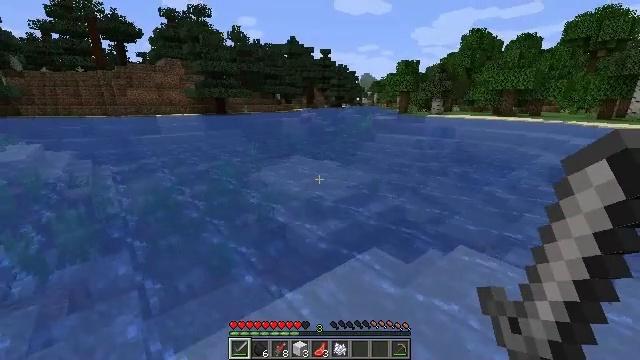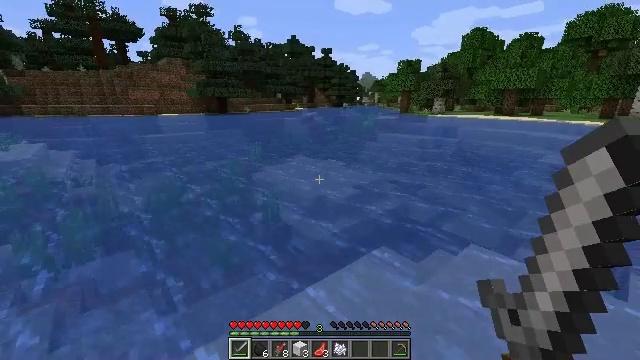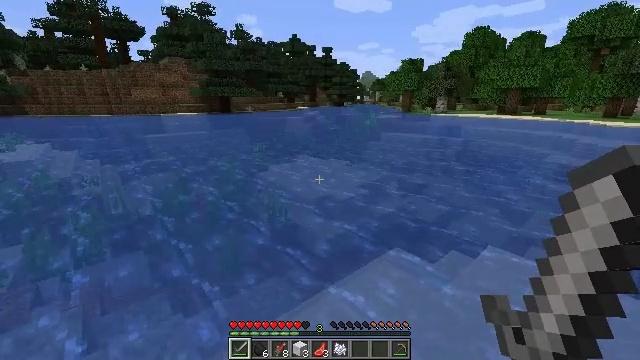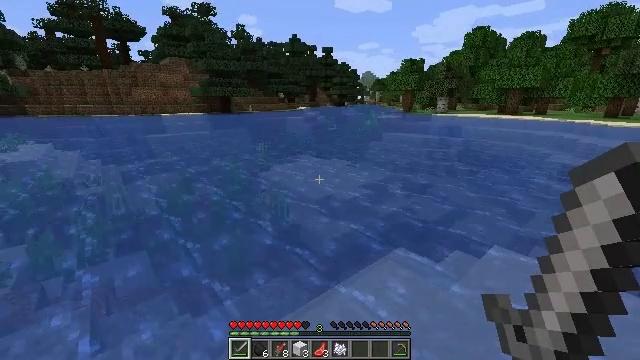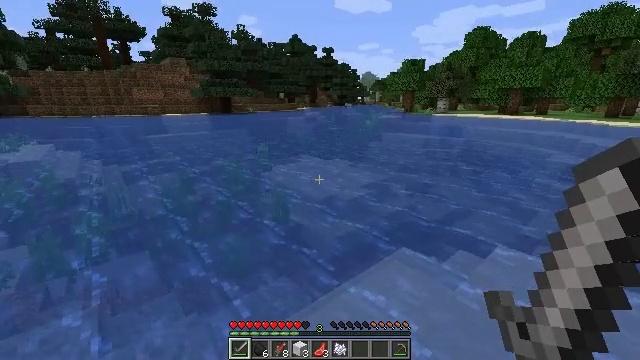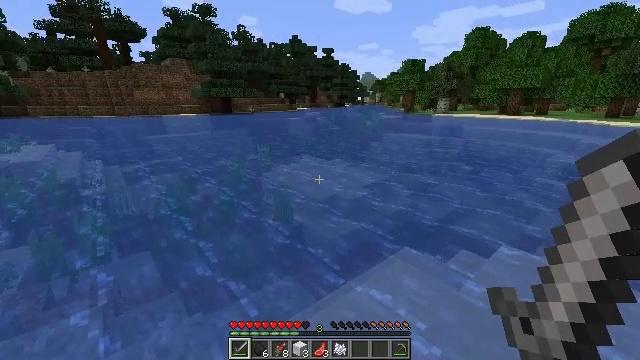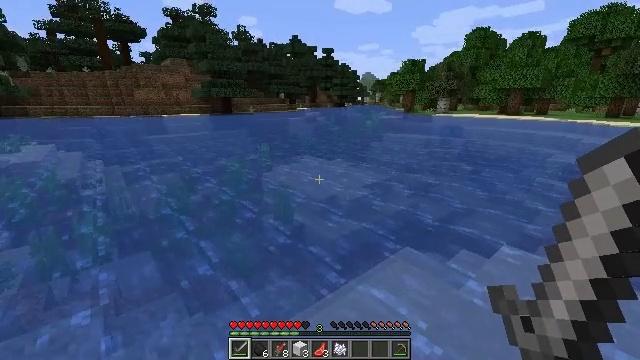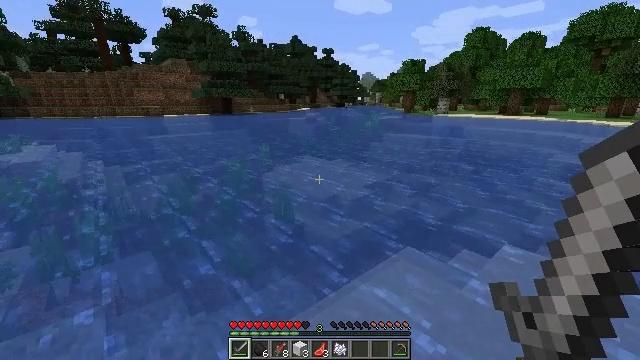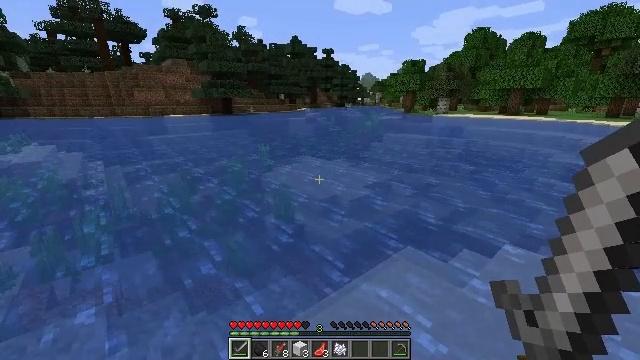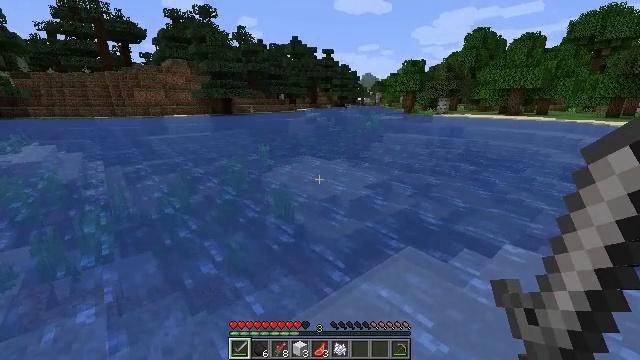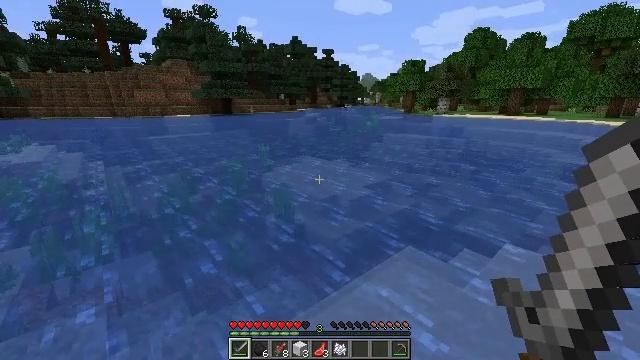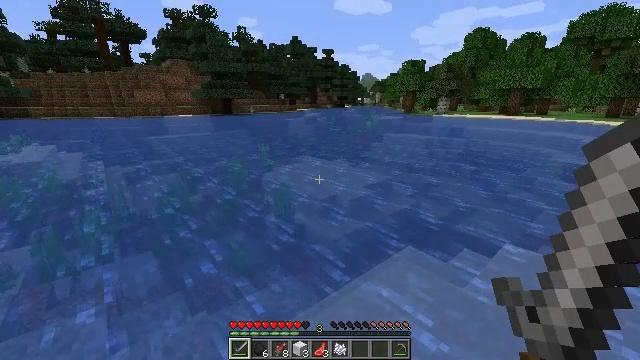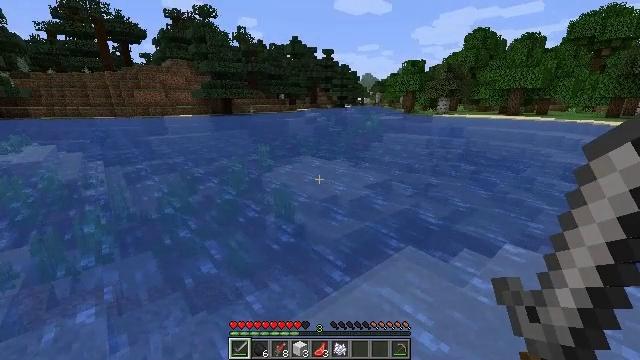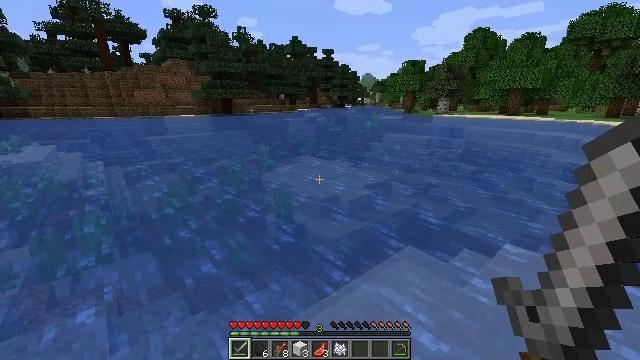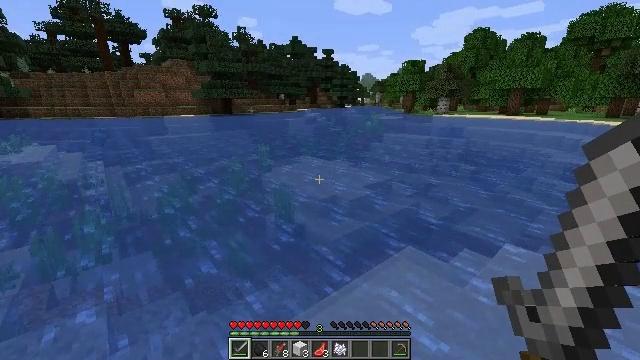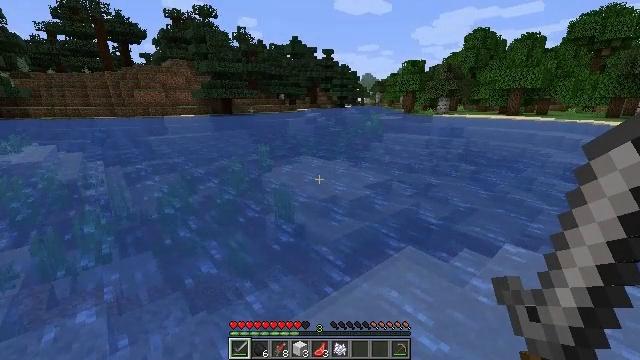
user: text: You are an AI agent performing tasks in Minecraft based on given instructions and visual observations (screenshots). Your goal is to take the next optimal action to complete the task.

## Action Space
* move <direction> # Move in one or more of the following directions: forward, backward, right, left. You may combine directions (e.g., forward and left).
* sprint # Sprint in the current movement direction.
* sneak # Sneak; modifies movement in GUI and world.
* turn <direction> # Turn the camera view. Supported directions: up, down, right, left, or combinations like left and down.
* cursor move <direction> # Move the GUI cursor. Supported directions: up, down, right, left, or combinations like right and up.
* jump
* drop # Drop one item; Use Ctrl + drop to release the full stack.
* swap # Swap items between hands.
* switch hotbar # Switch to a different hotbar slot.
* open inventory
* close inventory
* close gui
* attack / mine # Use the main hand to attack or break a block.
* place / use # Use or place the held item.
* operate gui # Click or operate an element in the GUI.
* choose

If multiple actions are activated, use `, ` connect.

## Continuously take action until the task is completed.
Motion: motion action
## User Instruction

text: Hunt a salmon.
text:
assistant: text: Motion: move left
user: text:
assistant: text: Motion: move left
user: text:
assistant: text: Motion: no_op
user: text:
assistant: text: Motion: no_op
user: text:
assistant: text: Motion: no_op
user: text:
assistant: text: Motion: no_op
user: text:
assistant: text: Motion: no_op
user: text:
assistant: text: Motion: no_op
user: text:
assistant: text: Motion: no_op
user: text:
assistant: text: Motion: no_op
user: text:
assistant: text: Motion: no_op
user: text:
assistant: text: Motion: no_op
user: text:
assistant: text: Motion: no_op
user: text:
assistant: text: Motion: no_op
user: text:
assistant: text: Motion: no_op
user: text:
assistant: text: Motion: no_op
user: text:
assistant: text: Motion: no_op
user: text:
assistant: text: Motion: no_op
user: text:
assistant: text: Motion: no_op
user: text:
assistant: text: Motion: no_op
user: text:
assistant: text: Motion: no_op
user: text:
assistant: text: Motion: no_op
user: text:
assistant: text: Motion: no_op
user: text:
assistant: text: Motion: turn left and down
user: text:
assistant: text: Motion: turn left and up
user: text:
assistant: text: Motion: turn left and up
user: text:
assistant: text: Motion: turn left
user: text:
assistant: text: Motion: move forward, turn right
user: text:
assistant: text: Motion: move forward
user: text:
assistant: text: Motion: move forward